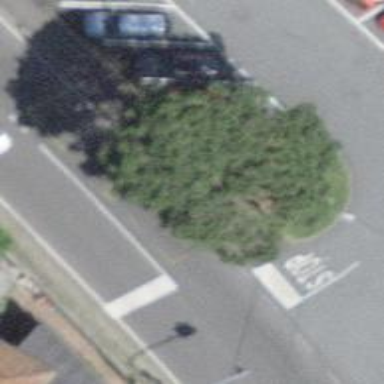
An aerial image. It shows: Bus stop with shelter.